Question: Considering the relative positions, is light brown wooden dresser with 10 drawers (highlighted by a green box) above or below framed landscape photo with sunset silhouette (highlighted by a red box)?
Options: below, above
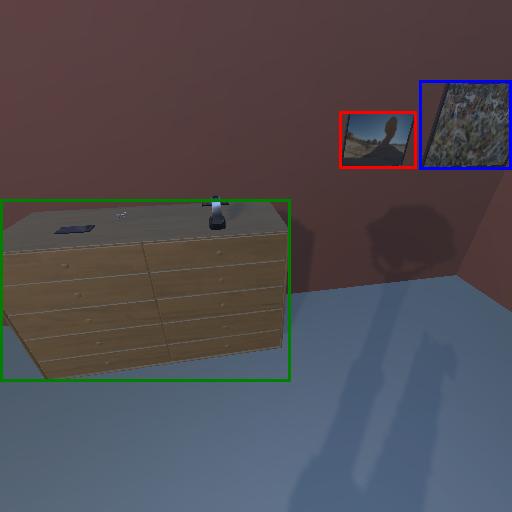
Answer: below